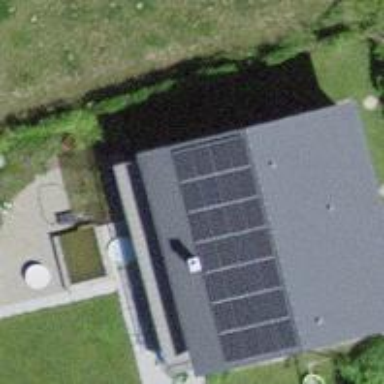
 consisting of solar photovoltaic panels."